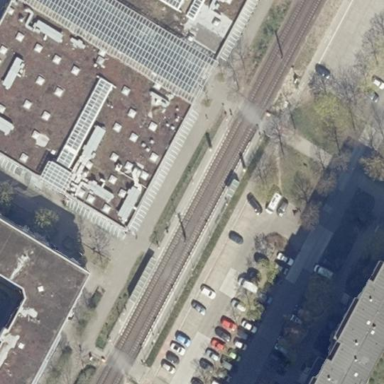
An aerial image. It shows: Platform for public transport with shelter. It serves trams and railways.